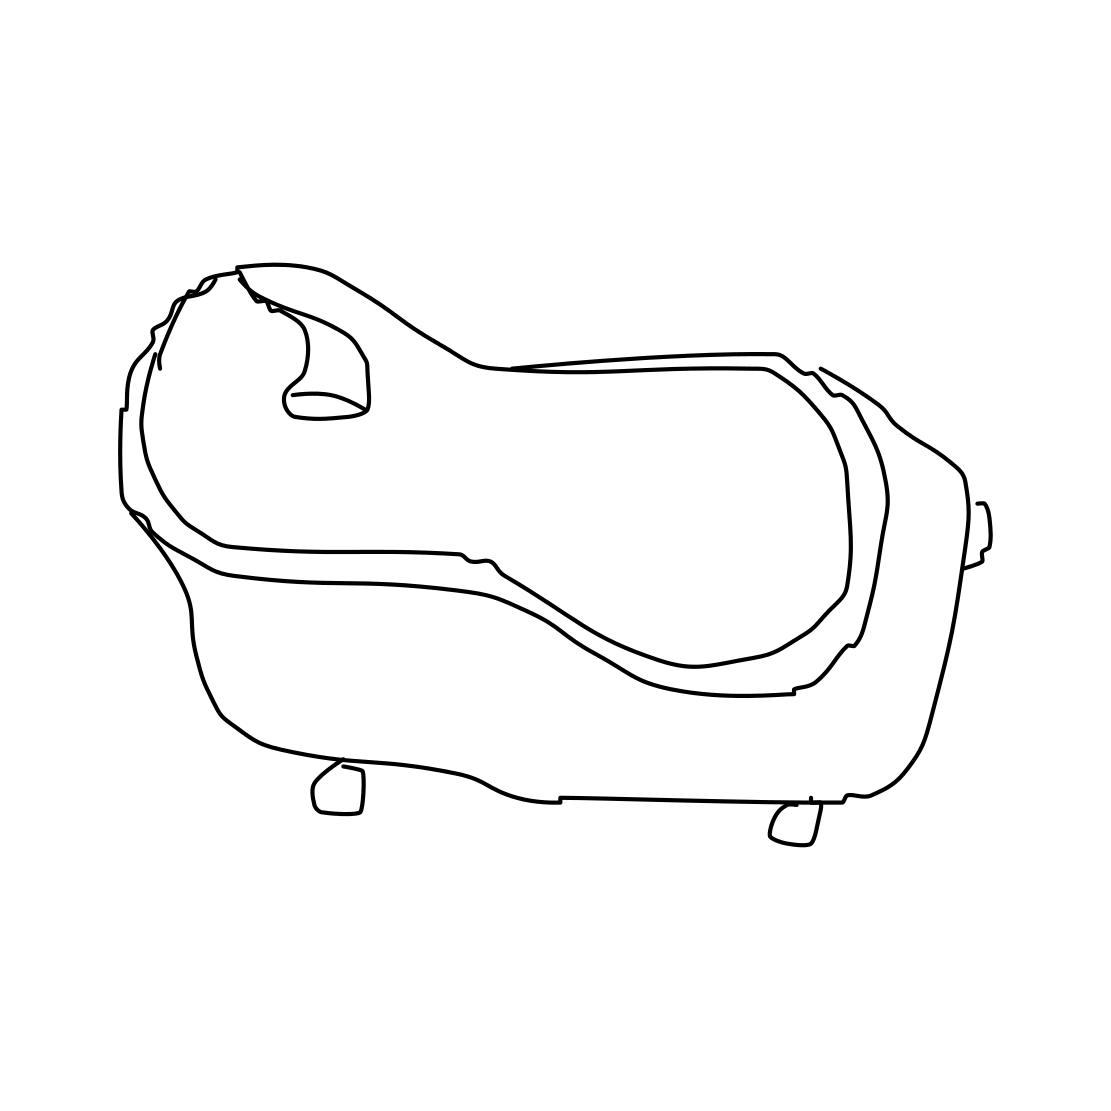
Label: bathtub